Question: I am having trouble importing my 'dllwrap'-ed Fortran code into C#. I am really working on something a bit more complicated than the example I'm showing here but I want to make the simple example work, and then tackle the full-scale problem. I'm working with MinGW and MSYS.
Here is my fortran code, in the file MyThreeDll.f:
'''
integer function three()
three = 3
return
end function
'''
Then I ran 'gfortran -c MyThreeDll.f' with the expected output of one MyThreeDll.o file. The next command I ran was
'dllwrap --export-all-symbols MyThreeDll.o -gfortran -o MyThreeDll.dll'
and get a dll-file. This I then move into the folder of my C# console project in Visual Studio 2010, and add to the project (it will absolutely not let me add it as a reference) and I try to run it. Then this happens.

I've tried making the dll with 'gfortran -shared', but it didn't help. Adding underscores before and / or after the function name doesn't help either. So now I'm stuck, because this is as far as google has led me.
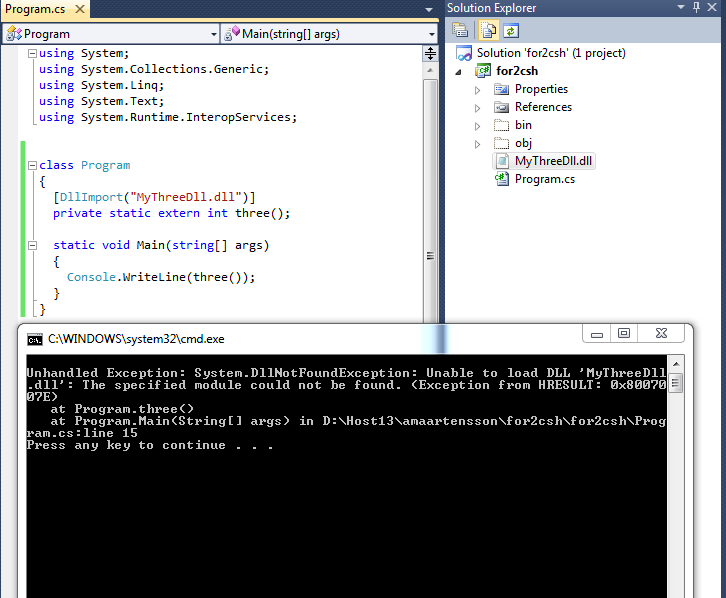
Answer: The comments from @HansPassant solved my problem. For posterity I should add that if I run the 'dllwrap' command with the option '--output-def MyThreeDll.def' in addition to all the other stuff, I will get a .def text file containing the resulting name of the function, namely 'three_()', rather than 'three()'.
This is something dllwrap does with the help from gfortran, apparently, and it can allegedly be changed with options, although I have neither the energy or the need to look for how.